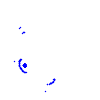
Particle: electron